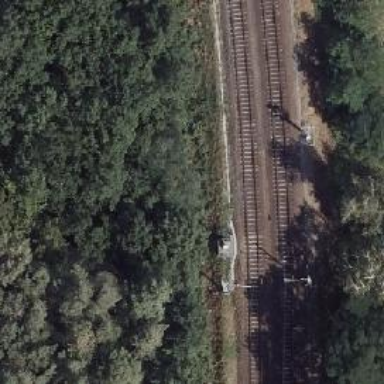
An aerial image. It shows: Railway signal.